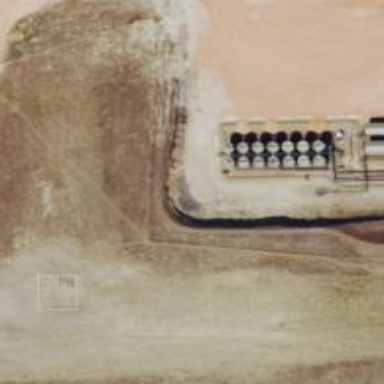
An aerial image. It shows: Storage tank that is man-made.